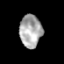
Tissue: prostate
Cell type: T cells
Senescence score: 0.3501
Nuclear area (px): 705
Mean DAPI intensity: 170.692